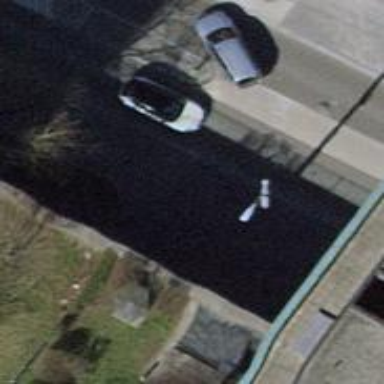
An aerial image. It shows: Traffic calming table.